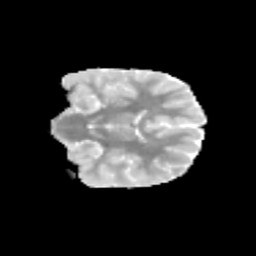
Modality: MD
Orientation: coronal
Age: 11
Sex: female
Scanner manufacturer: siemens
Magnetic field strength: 3 T
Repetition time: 3.8 s
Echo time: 0.07 s